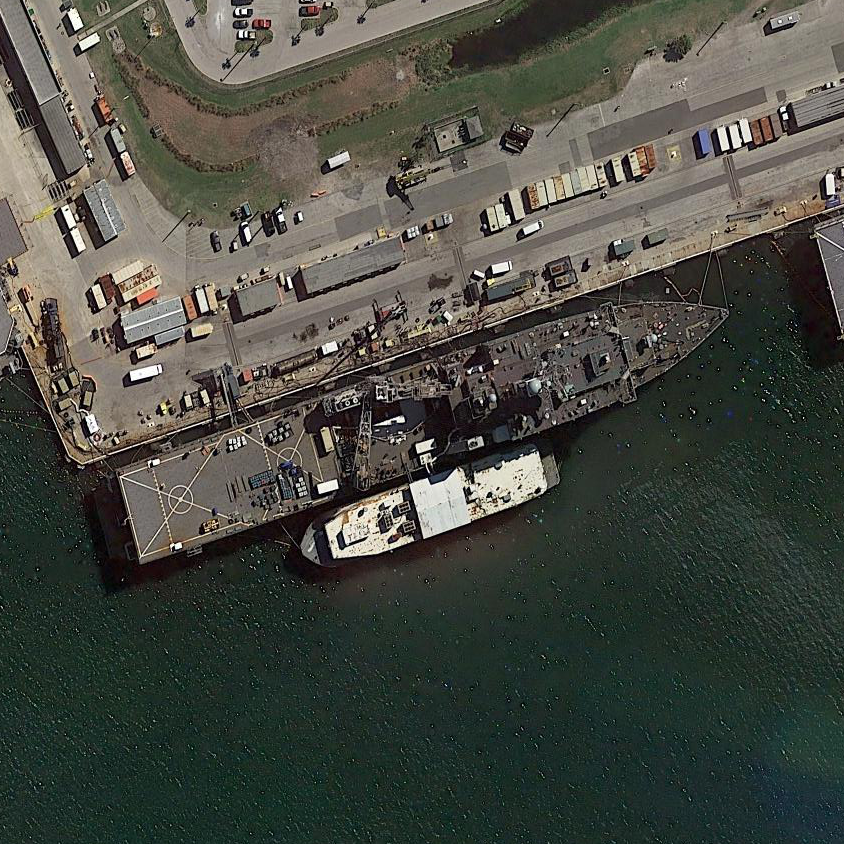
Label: Whitby_Island-class_dock_landing_ship